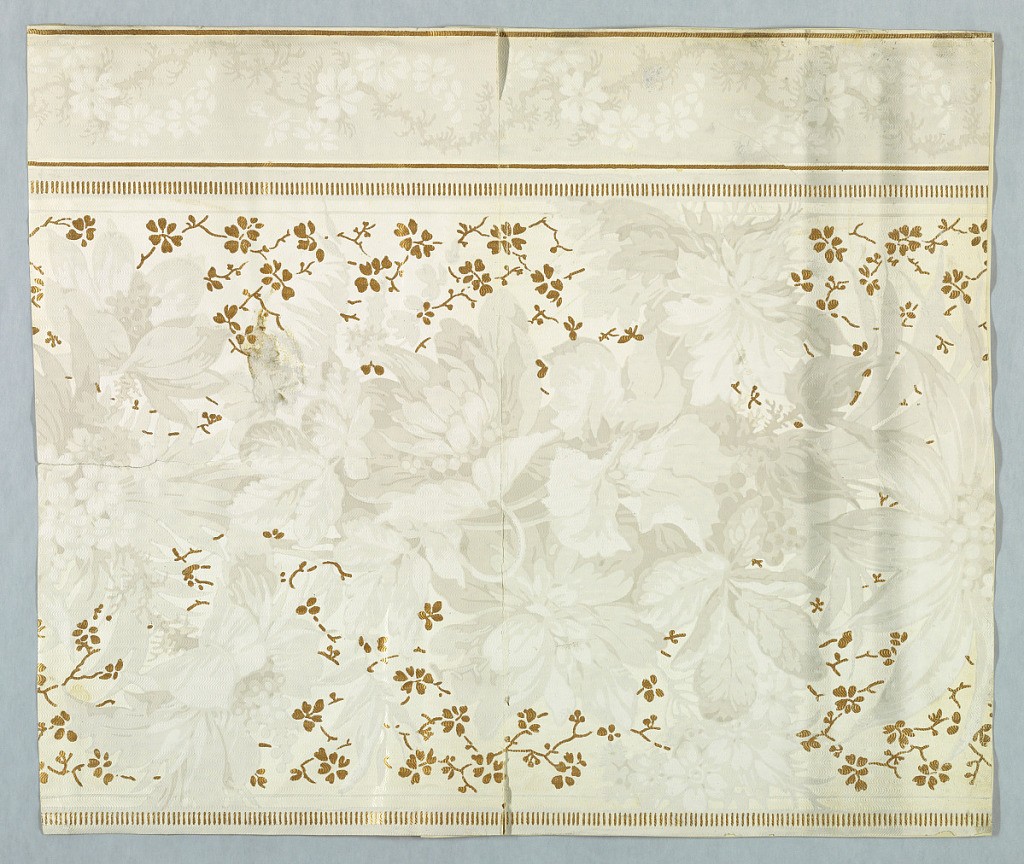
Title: Sidewall
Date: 1860–90
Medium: Machine-printed on textured paper
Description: Complete width. Faint grisaille pattern of flowers and foliage, with over-printed gilt sprays of small branches with leaves, and stripes of short transverse lines in gilt. Printed in gilt, gray and white on white ground stamped with serpentine lines.